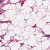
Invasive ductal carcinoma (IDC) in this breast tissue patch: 0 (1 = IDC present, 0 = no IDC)